Question: This thread is similar to: <URL>
The author of that thread accepted a wrong answer.
We were trying to reduce the appengine startup time of my instances I've come accross the taglib TLD classpath scanning.
My application has 50mb of jars. The scanning of the tld takes 20% of the startup time:

(Image from Yourkit capture of the startup time). You can also set logger.properties level to ALL and you will see the classpath scanning issue going on.
Is there a way to disable that on appengine? God forbid us to have anything to do with taglibs, JSP, or anything like that! We have a very slick velocity + spring-mvc container.
Again, the issue is : appengine doesn't respect "org.mortbay.jetty.webapp.NoTLDJarPattern" configuration in web.xml
This thing is killing our service! Our boot time is going over 60 seconds and we need to do anything to reduce that.
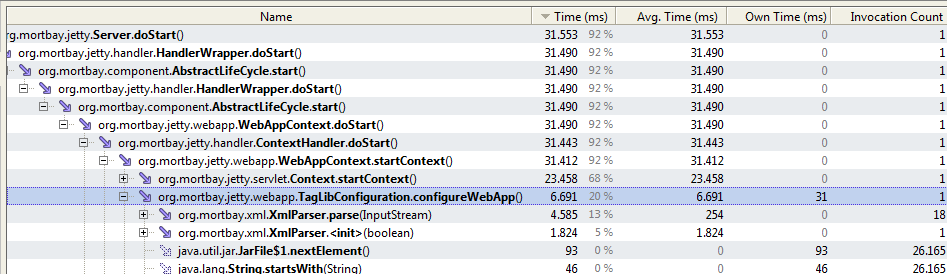
Answer: Rename your JARs to match the 'NoTLDJarPattern' used by <URL>.
It's not pretty, but naming all your JARs e.g. 'jetty-(...).jar' should prevent them from being scanned for TLDs.
Alternatively, repackage all JARs into one big JAR and just give that a name covered by AppEngine's 'NoTLDJarPattern'.